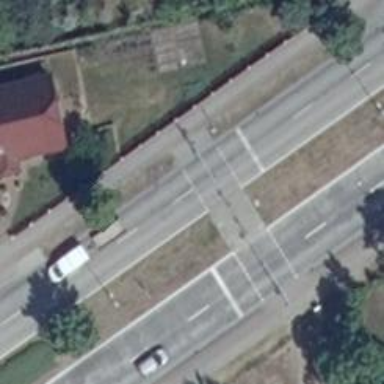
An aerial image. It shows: Traffic signal crossing.